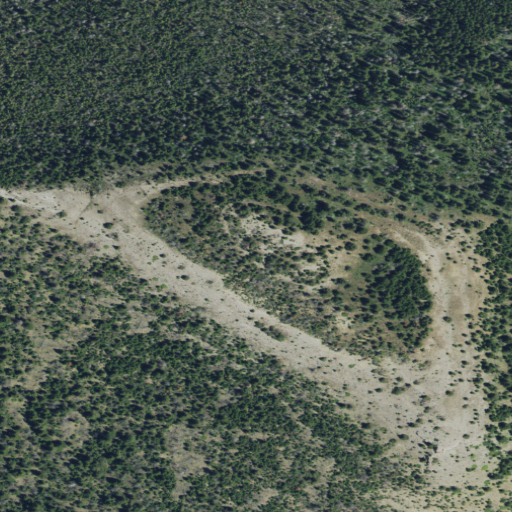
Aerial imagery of mountain in Montana named Crown Butte containing evergreen forest and shrub